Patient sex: M
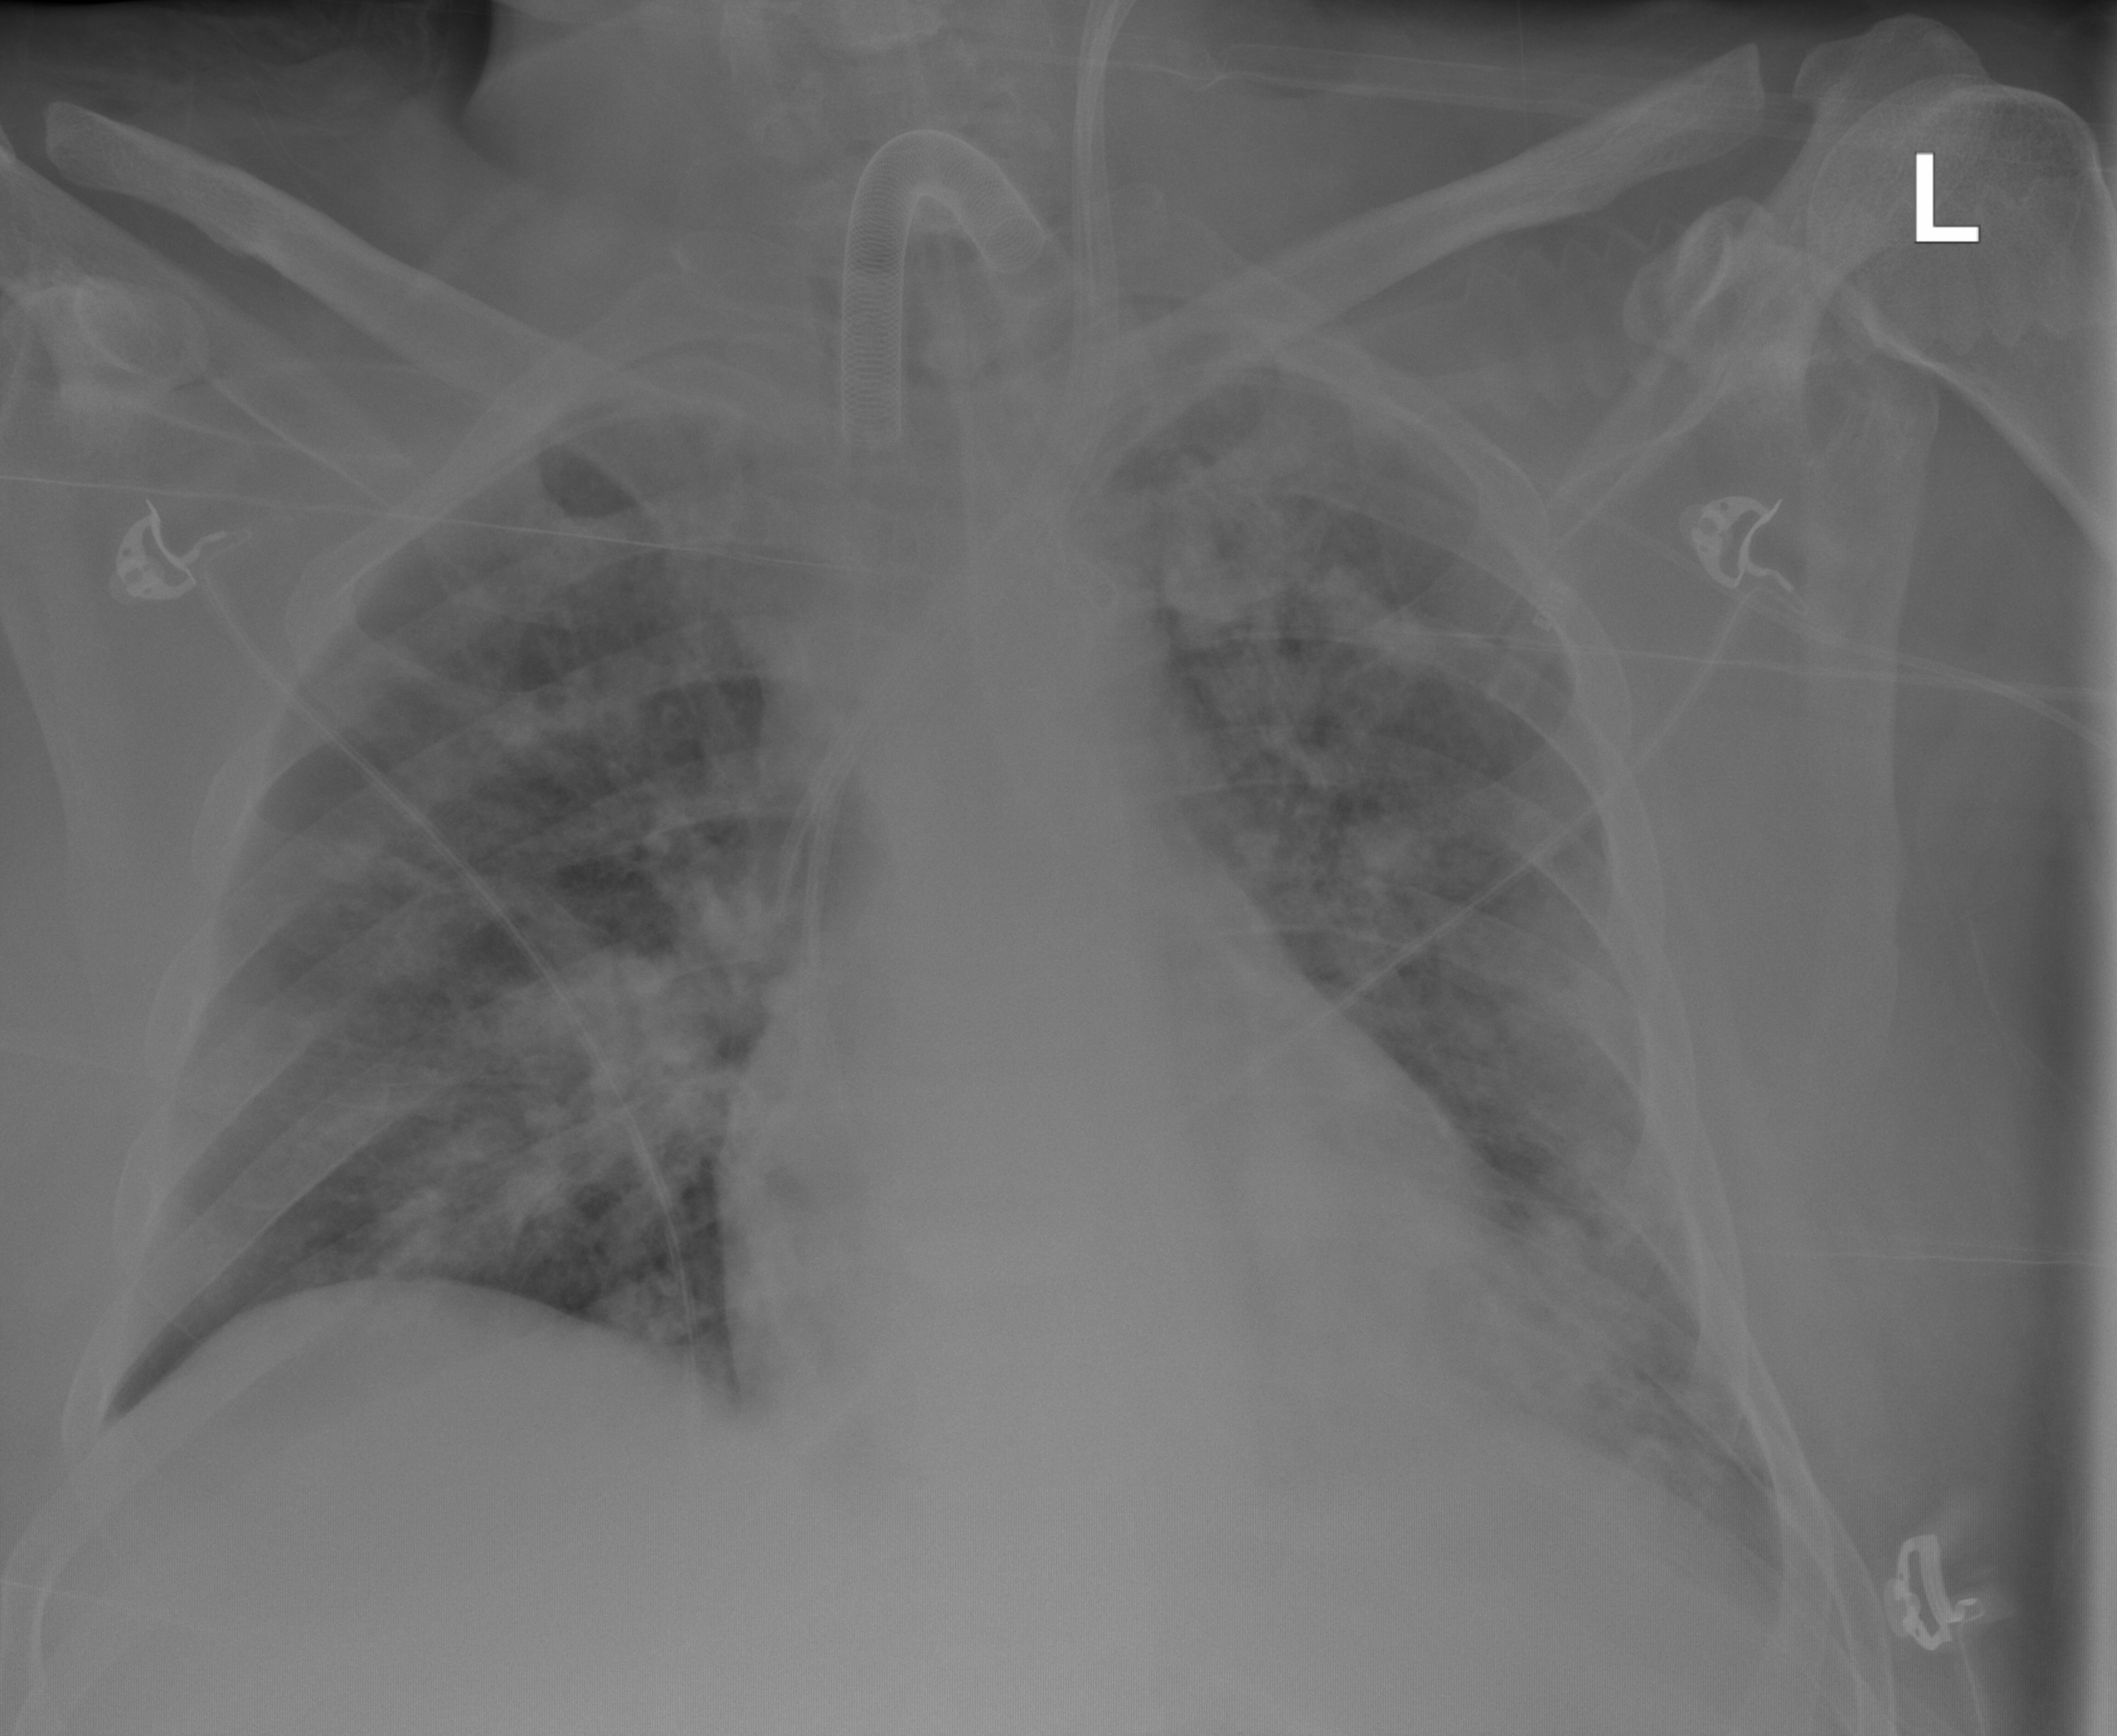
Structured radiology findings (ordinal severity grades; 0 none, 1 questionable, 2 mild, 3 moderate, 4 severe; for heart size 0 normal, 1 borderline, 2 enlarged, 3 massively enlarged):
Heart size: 0
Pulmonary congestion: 2
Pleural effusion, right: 0
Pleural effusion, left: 1
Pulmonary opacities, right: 2
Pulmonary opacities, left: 3
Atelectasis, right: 1
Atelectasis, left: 1